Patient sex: M
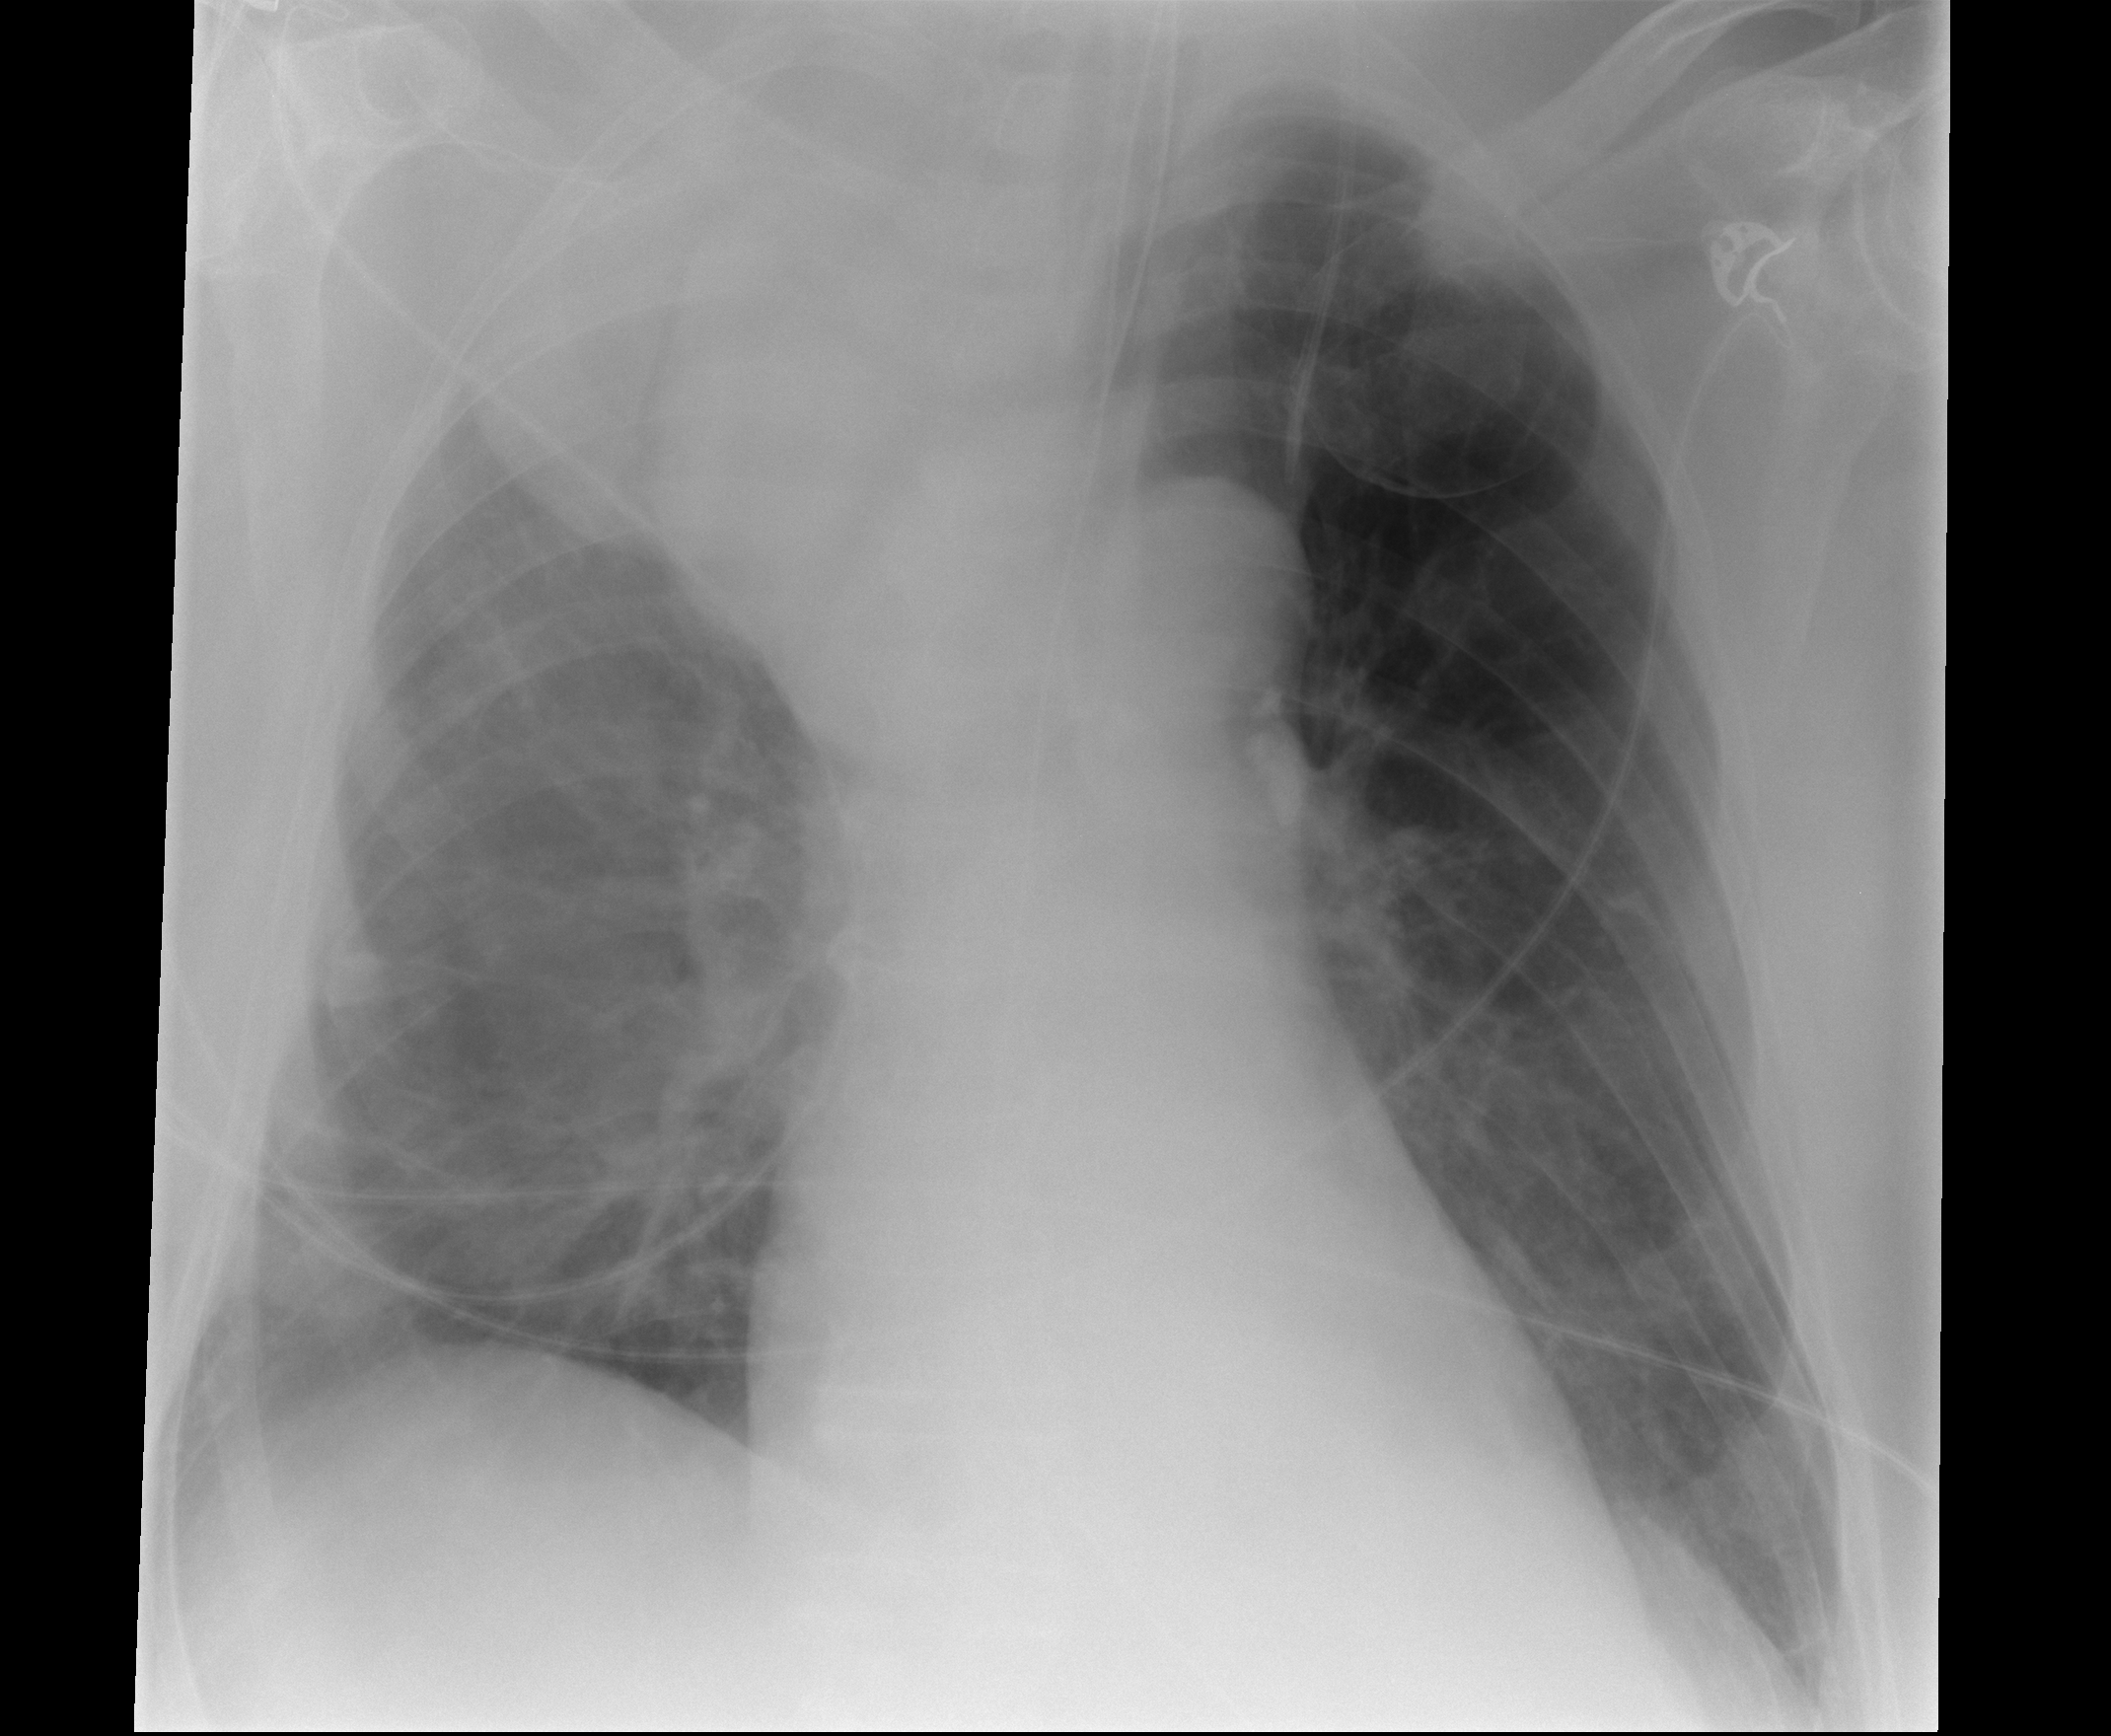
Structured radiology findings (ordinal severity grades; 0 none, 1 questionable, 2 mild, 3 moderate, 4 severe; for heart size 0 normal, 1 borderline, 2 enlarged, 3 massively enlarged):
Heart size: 0
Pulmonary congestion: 0
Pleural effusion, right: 2
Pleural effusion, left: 0
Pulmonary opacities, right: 1
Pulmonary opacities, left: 0
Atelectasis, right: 3
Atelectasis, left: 2